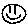
Label: smiley face